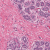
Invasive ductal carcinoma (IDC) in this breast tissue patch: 0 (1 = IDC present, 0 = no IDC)